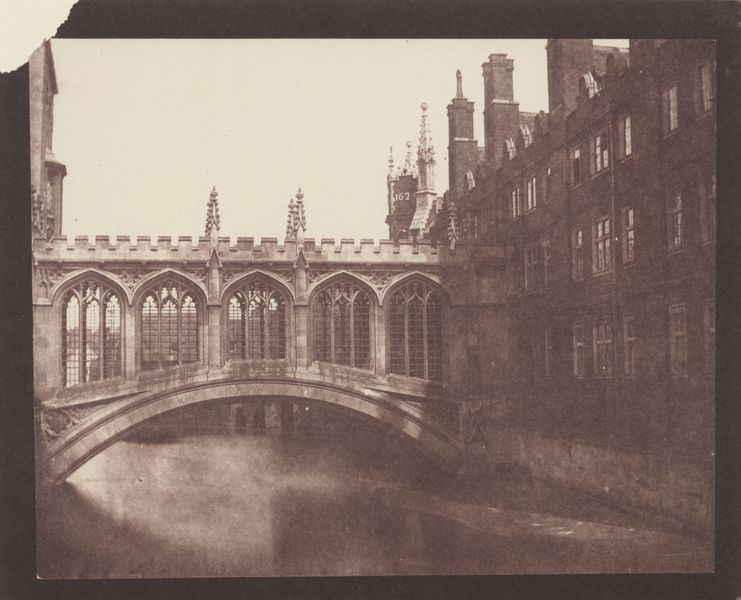
Titel: Cambridge, »Seufzer-Brücke«
Künstler: William Henry Fox Talbot
Standort: Lacock (UK)
Institution: Sammlung Lacock
Schlagwörter: himmel, schatten, wasser, fluss, stadt, ufer, abend, braun, fenster, glas, hell, hintergrund, licht, schwarz, säulen, weiss, dach, gebäude, haus, schleier, schloss, wand, architektur, rahmen, stein, häuser, morgen, spiegelung, brücke, gewässer, kanal, kirche, rauch, spitzen, verbindung, england, gotik, kamin, kamine, schornstein, turm, ecke, bogen, fassade, venedig, giebel, schornsteine, nebel, tag, sepia, rundbogen, detail, zinnen, foto, fotografie, photographie, segment, sprossen, türmchen, türme, übergang, schwarz weiss, arkaden, photo, ecken, gefängnis, gotisch, spitzbogen, romanik, reflektion, burggraben, bau, brücken, abriss, stien, zinne, bauwerk, hausfront, fialen, neugotik, prag, überführung, tudor, überdacht, boge, akroter, verwaschen, s/w, ausgeblichen, eselsrücken, perpendicular, spia, unschaarf, oxford, cambridge, alte fotos, college, tudorbogen, tudorstil, nhaus, neugotiscvh, segmenbogen, 162, totik, cam